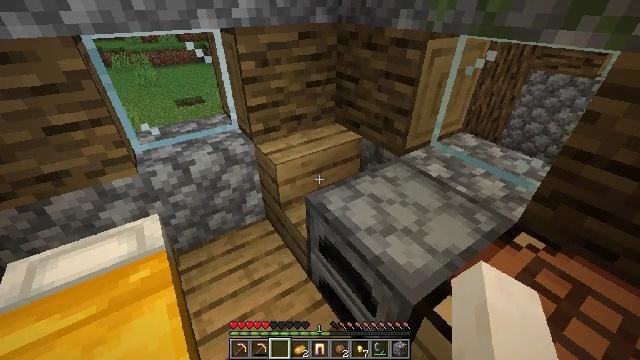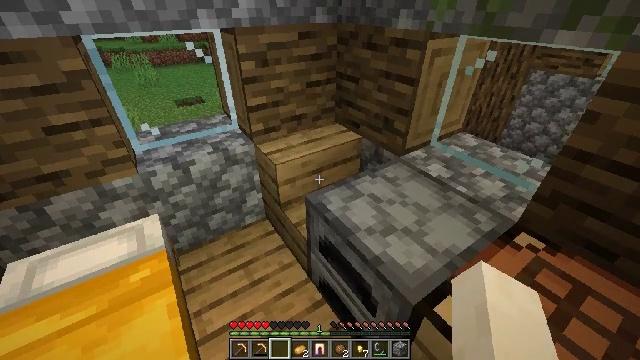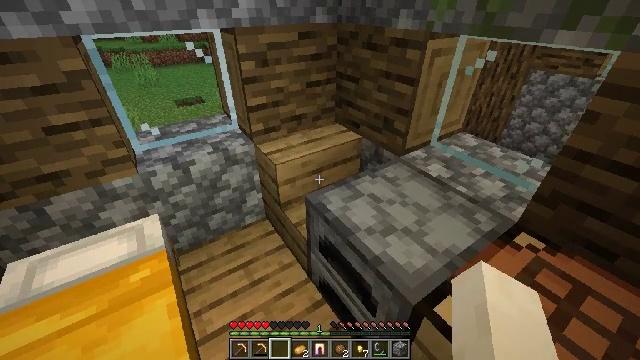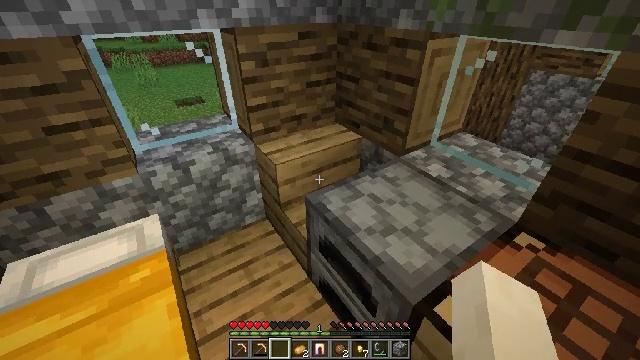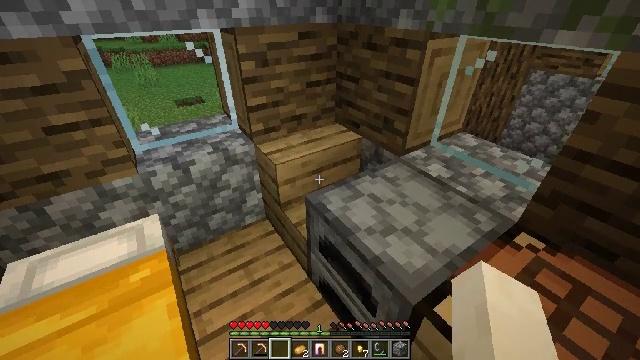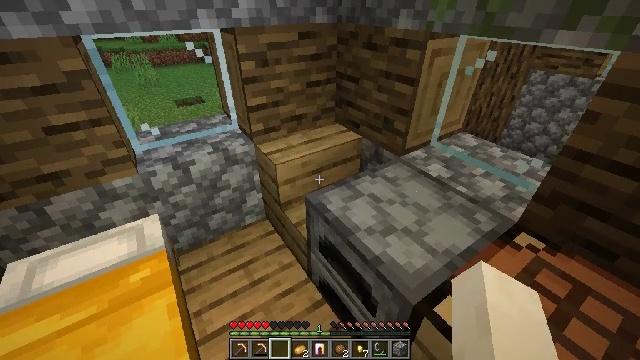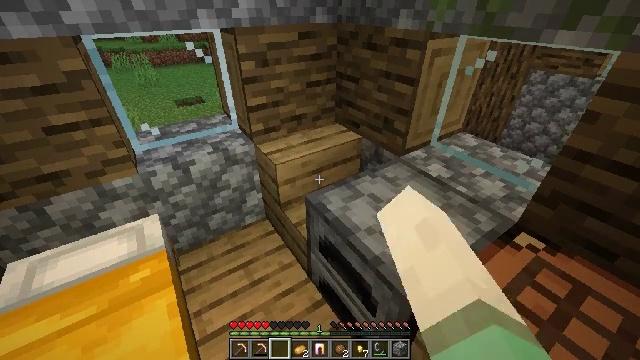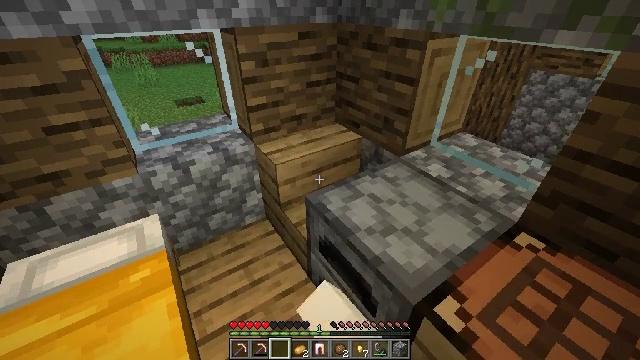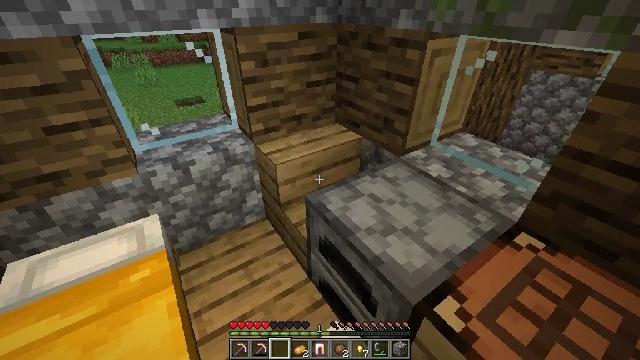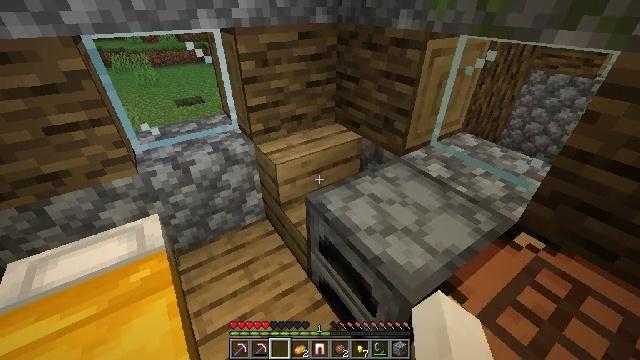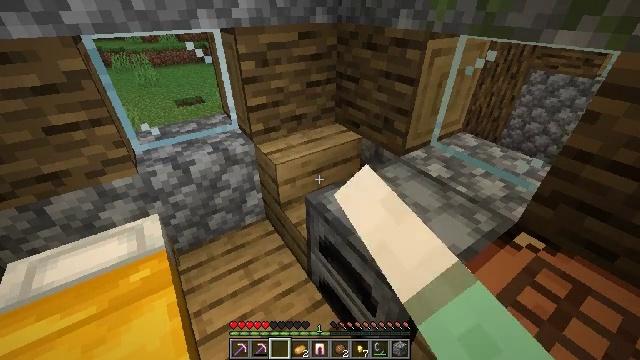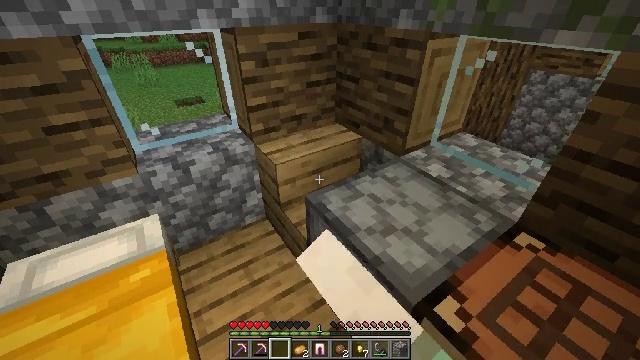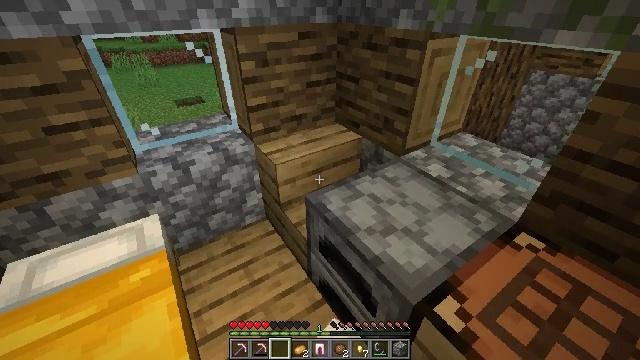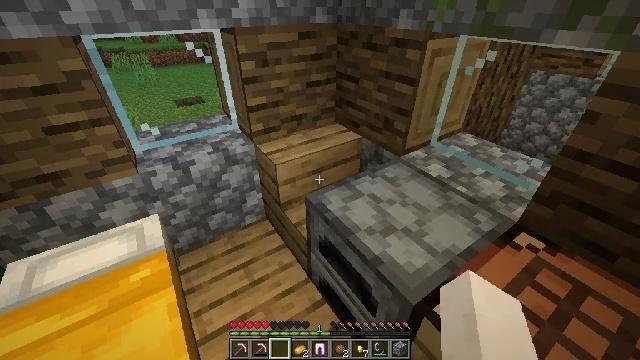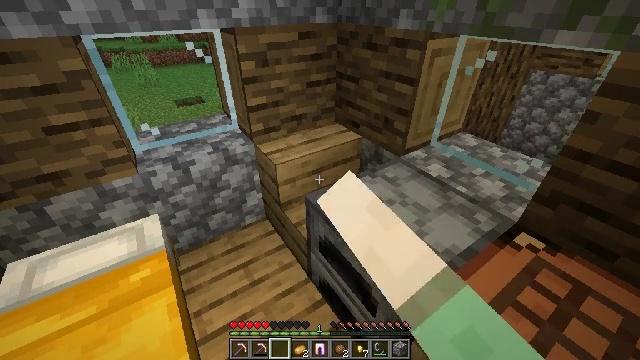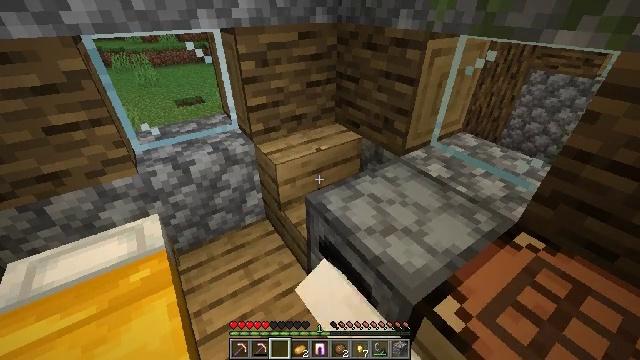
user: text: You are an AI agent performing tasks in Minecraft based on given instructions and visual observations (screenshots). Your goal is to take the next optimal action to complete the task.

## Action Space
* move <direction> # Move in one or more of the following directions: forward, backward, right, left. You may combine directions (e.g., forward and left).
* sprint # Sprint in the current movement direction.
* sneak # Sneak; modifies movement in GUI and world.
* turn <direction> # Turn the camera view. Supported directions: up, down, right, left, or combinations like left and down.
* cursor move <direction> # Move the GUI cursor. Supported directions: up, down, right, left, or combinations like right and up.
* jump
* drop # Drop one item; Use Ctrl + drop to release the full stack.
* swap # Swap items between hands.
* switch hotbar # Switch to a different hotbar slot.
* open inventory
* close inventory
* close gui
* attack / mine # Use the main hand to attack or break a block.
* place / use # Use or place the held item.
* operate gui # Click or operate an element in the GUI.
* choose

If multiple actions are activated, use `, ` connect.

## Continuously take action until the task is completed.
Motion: motion action
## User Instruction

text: Break the tree to get oak logs.
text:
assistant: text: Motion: use / place
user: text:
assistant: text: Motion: use / place
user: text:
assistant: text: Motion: use / place
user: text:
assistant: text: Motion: no_op
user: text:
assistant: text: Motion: attack / mine
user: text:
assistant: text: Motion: attack / mine
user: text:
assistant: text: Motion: attack / mine
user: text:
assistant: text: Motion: attack / mine
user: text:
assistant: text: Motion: attack / mine
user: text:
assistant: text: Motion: attack / mine
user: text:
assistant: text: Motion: attack / mine
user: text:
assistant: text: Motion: attack / mine
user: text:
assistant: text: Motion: attack / mine
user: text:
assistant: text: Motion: attack / mine
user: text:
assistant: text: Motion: attack / mine
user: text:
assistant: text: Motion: attack / mine
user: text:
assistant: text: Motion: attack / mine
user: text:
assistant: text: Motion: attack / mine
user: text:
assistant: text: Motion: attack / mine
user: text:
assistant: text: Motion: attack / mine
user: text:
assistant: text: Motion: attack / mine
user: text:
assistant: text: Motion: attack / mine
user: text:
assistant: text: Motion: turn right, attack / mine
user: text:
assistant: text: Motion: turn right, attack / mine
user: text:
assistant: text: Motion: turn right, attack / mine
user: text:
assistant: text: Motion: turn right
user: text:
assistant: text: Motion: no_op
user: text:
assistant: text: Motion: turn down
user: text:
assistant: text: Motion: turn left and down
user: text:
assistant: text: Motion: turn left and down